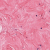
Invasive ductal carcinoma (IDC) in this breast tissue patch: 0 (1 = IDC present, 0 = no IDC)